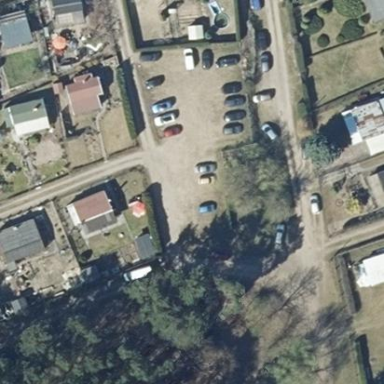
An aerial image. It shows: Parking area with surface.